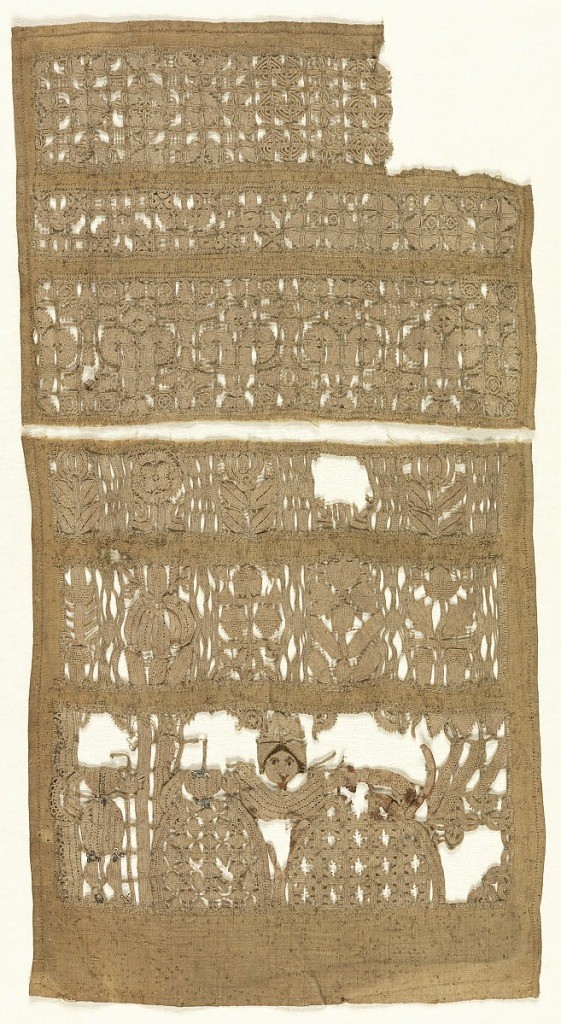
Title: Sampler fragments
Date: ca. 1650
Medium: silk, metal-wrapped silk and linen embroidery on linen foundation Technique: withdrawn element work with needle lace fillings
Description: Three bands from a sampler. The bottom band is a scene which originally depicted Judith and her maid putting the newly severed head of Holofernes, Judith holds a sword in her left hand, the edge worked with red silk to indicate blood.